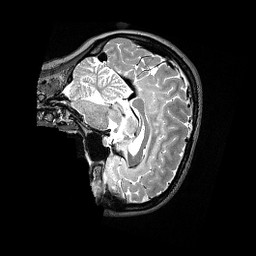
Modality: T2w
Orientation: sagittal
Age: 28
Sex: female
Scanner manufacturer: siemens
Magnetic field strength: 3 T
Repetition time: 3.2 s
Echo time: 0.479 s